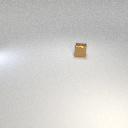
small brown metal cube